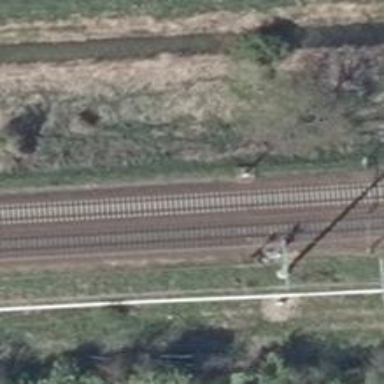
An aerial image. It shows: Railway signal.